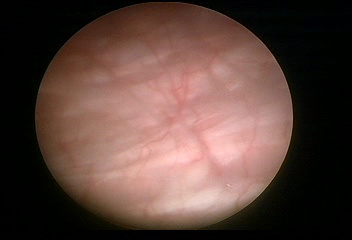
Modality: WLC
Class: Normal mucosa
Bladder cancer association: No